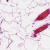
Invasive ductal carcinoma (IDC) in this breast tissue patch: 0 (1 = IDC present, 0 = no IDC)